Question: HI guys
i built a web based task manager / scheduler using vb.net
i need to add a small communication part to it to allow users to send messages to each other.
below is my concept design. the question is: is this the correct way of building a simple communicator or do you have better ideas?

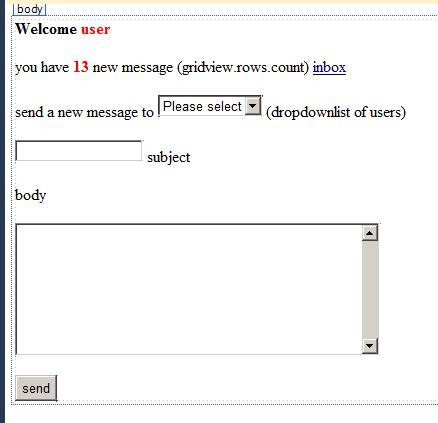
Answer: Yes, I think your basic design is reasonable. The UI is logical, and what you've described of the architecture sounds reasonable.
If you're looking to send e-mail to users 'off-site' check out <URL>.